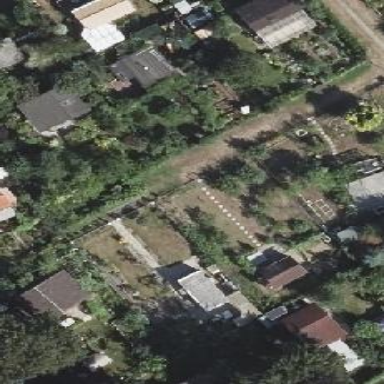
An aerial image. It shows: Plot within allotments.